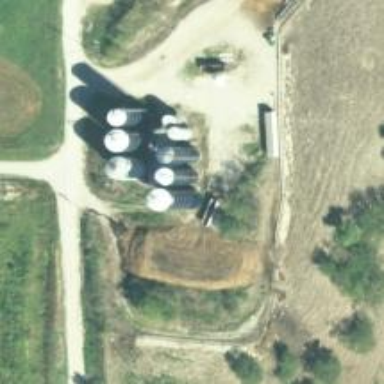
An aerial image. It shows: Silo.